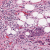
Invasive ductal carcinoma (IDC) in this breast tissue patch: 0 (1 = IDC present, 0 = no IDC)